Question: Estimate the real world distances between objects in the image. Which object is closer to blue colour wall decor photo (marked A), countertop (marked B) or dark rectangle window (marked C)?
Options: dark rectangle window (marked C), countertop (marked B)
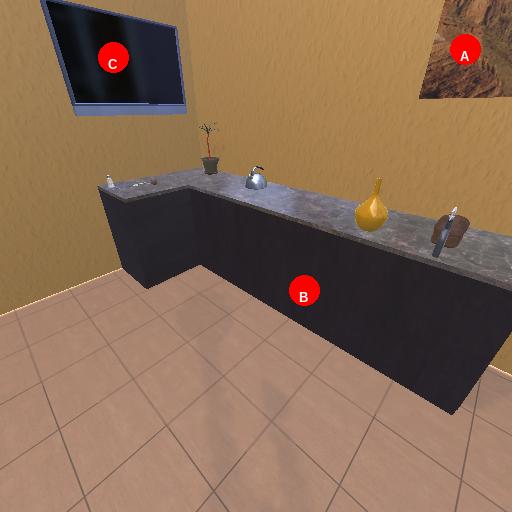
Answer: dark rectangle window (marked C)